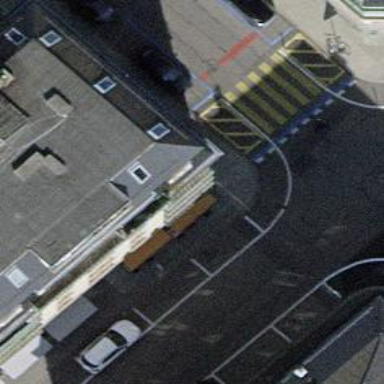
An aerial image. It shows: Kerb serving as barrier.